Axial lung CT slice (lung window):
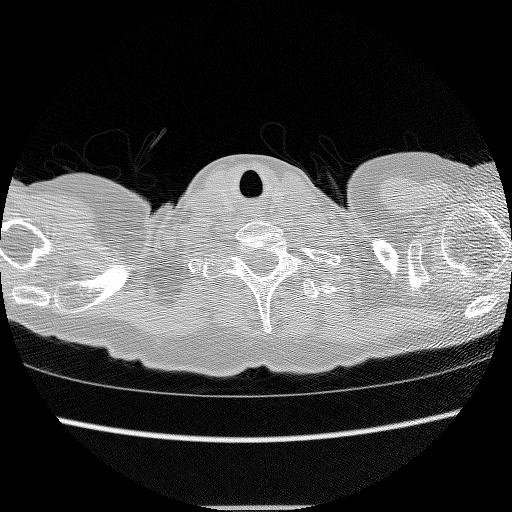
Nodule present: no